Question: I am trying to write a class that wraps a buffer allocated with 'Marshal.AllocHGlobal'. I implemented the 'IDisposable' interface, and added a finalizer that should release the memory when I don't need it anymore (when the object goes out of scope).
When I test the class, the GC does not call the finalizer or the Dispose method of my classes, even though they are out of scope. As a result, I get an 'OutOfMemoryException'.
Why does the GC not call the finalizer, and why does the memory not get freed?
Here is a short example that illustrates the problem. In the sample, there is nothing written to the console (except 'Unhandled Exception: OutOfMemoryException.')
'''
class Buffer : IDisposable
{
public IntPtr buf { get; set; }
public Buffer()
{
buf = Marshal.AllocHGlobal(4 * 1024 * 1024);
}
~Buffer()
{
Console.WriteLine("Finalizer called");
Dispose(false);
}
public void Dispose()
{
Console.WriteLine("Dispose called");
Dispose(true);
GC.SuppressFinalize(this);
}
internal virtual void Dispose(bool disposing)
{
if (buf != IntPtr.Zero)
{
Console.WriteLine("Releasing memory");
Marshal.FreeHGlobal(buf);
buf = IntPtr.Zero;
}
}
}
class Program
{
static void Main(string[] args)
{
while(true)
{
Buffer b = new Buffer();
Thread.Sleep(20);
}
}
}
'''
EDIT: Here is the .NET performance counters for my test program when it crashes:

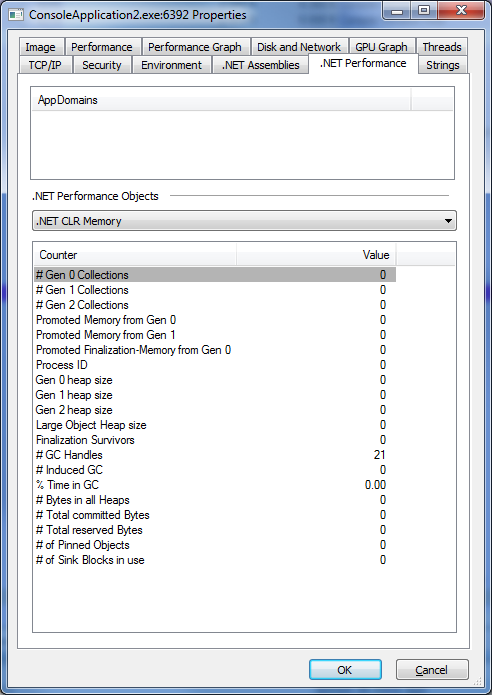
Answer: You need to tell the garbage collector that your very small managed objects with a single 'IntPtr' field have a high cost in terms of unmanaged memory. Currently, the garbage collector is blissfully unaware of the fact that each small managed object uses a large amount of unmanaged memory and has no reason to perform any collection.
You can use the <URL> when you free the unmanaged memory.